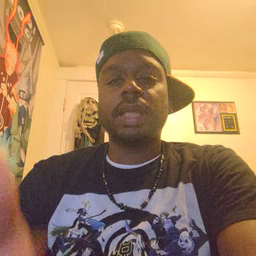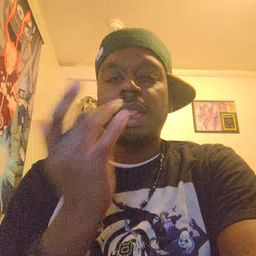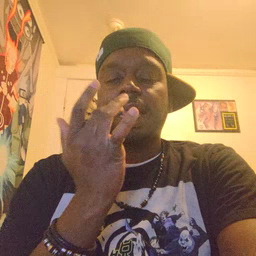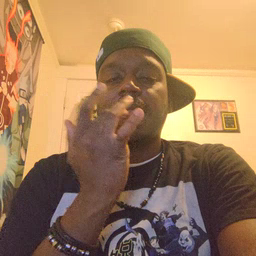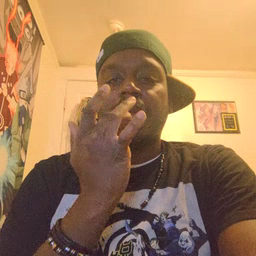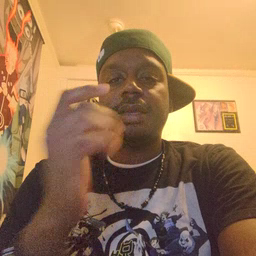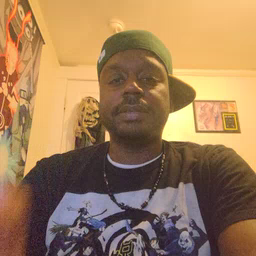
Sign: taste